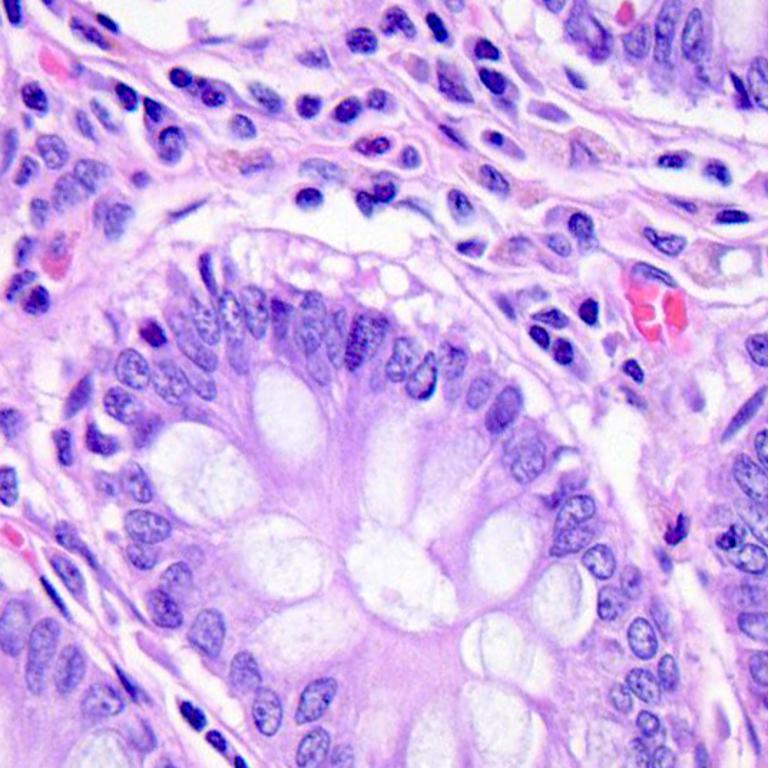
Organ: colon
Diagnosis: benign